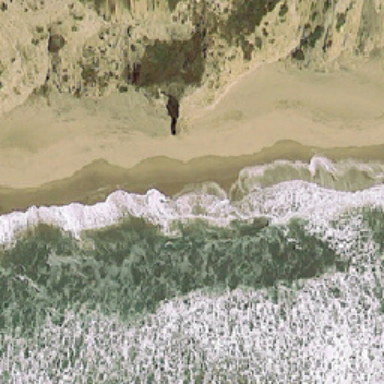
There are sand dunes beside the beach which are very soft .